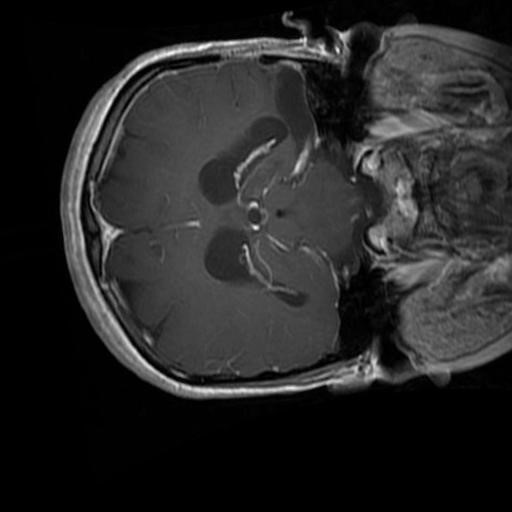
Label: brain_glioma